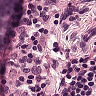
Metastatic tissue present: no